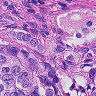
Metastatic tissue present: yes